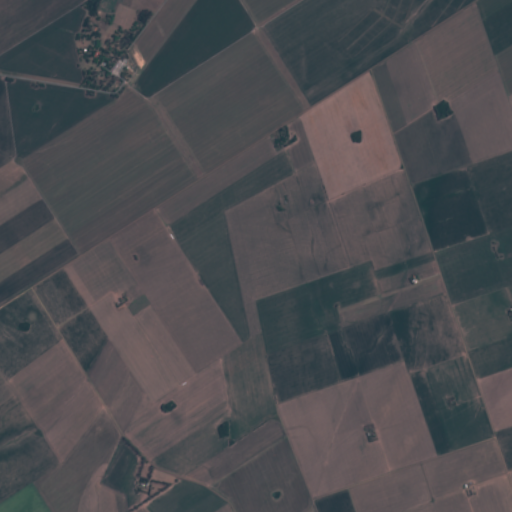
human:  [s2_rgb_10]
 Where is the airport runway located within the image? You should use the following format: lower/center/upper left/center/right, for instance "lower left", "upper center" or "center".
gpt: The airport runway is located in the center right of the image.
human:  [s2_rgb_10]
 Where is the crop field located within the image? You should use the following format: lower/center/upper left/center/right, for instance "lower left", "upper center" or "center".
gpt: The crop field is located in the lower left of the image.
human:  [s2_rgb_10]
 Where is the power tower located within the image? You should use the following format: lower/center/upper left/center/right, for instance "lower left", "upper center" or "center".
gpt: There is no power tower in the image.